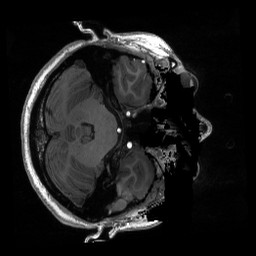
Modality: T1w
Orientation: axial
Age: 24
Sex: female
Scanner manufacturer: siemens
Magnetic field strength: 6.98 T
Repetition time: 2.53 s
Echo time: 0.00176 s